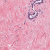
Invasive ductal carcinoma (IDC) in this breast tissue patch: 0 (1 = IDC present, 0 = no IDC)